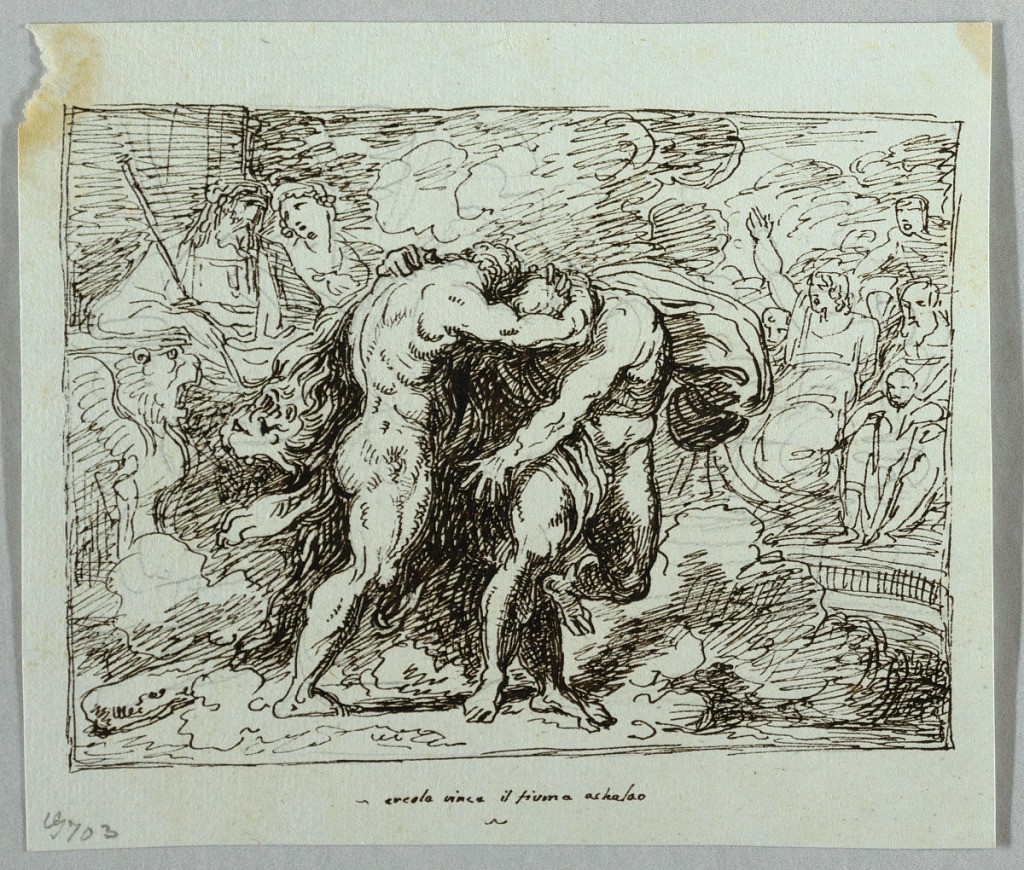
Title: The Struggle between Hercules and the River God Achelous
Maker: Felice Giani, Italian, 1758–1823
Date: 1813
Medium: Pen and brown ink, over traces of black chalk on light blue laid paper
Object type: Drawing
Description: Two men shown wrestling. Onlookers shown at left and right.